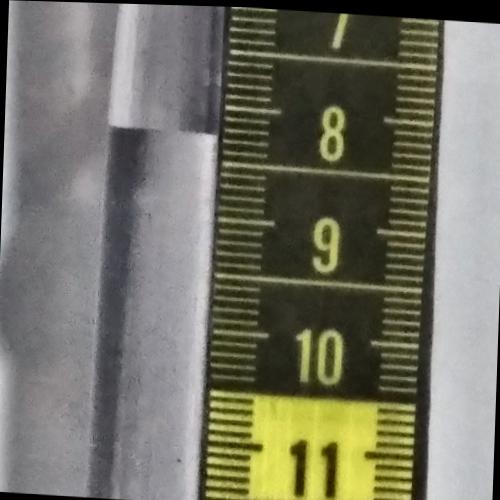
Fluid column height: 8.3 cm